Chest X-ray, AP view. Patient: 57 years old, sex M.
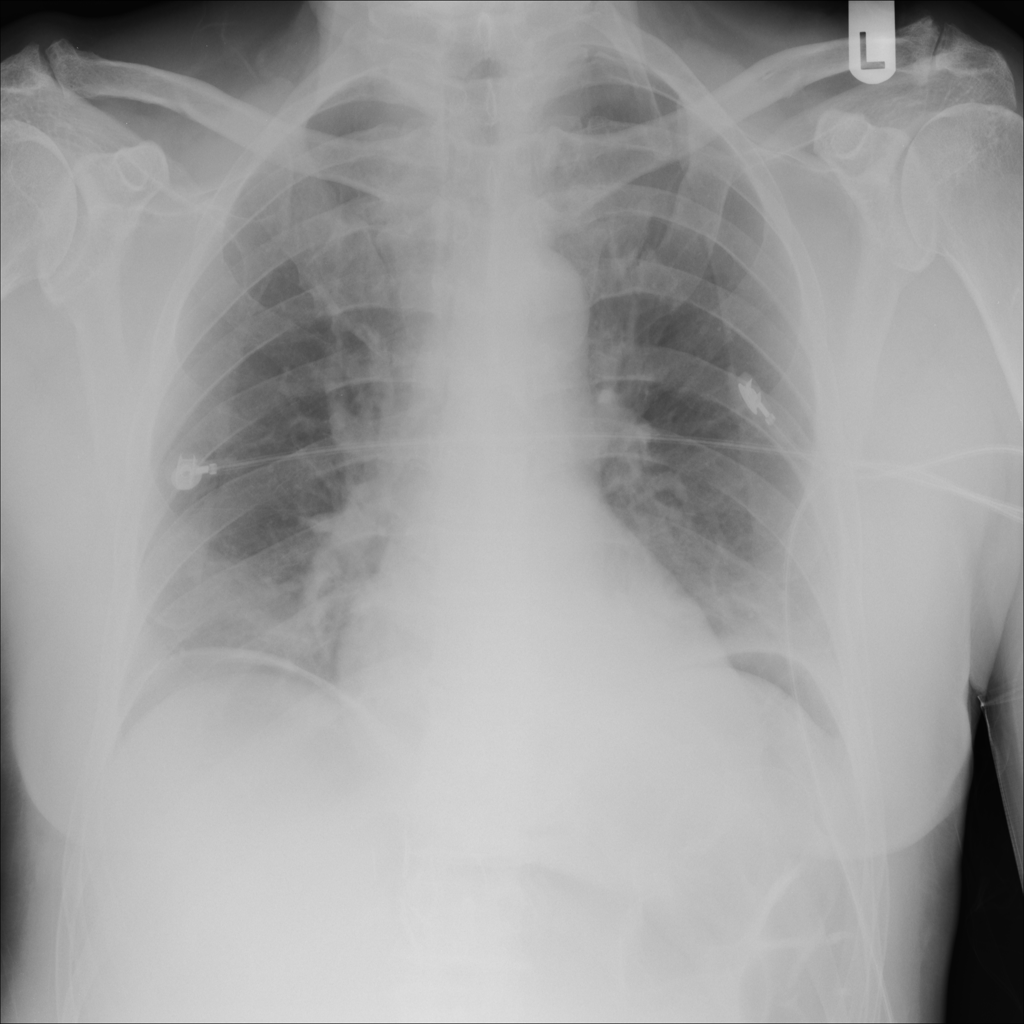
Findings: Atelectasis, Consolidation